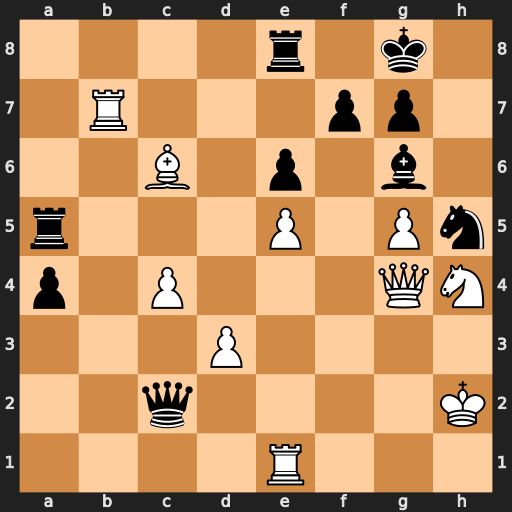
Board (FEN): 4r1k1/1R3pp1/2B1p1b1/r3P1Pn/p1P3QN/3P4/2q4K/4R3
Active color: w
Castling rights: -
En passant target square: -
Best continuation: Re2 Qxe2+ Qxe2